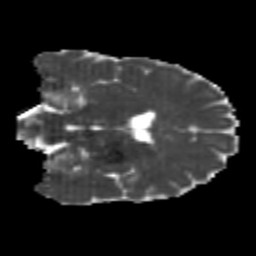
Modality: MD
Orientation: coronal
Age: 22
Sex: male
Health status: healthy
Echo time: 0.074 s